Field crop: maize
Growth stage: 2
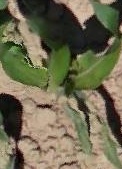
Species: maize